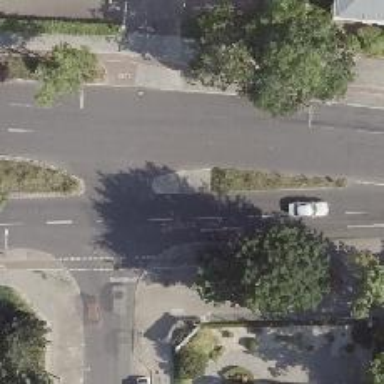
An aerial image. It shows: Footway located on traffic island.